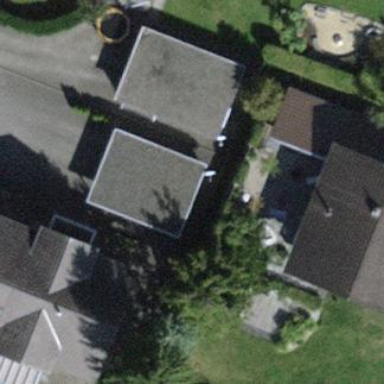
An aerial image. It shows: Garage building.